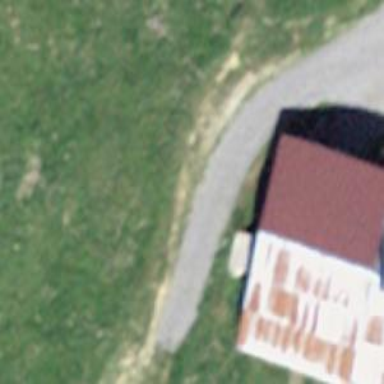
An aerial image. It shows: Farm auxiliary building.